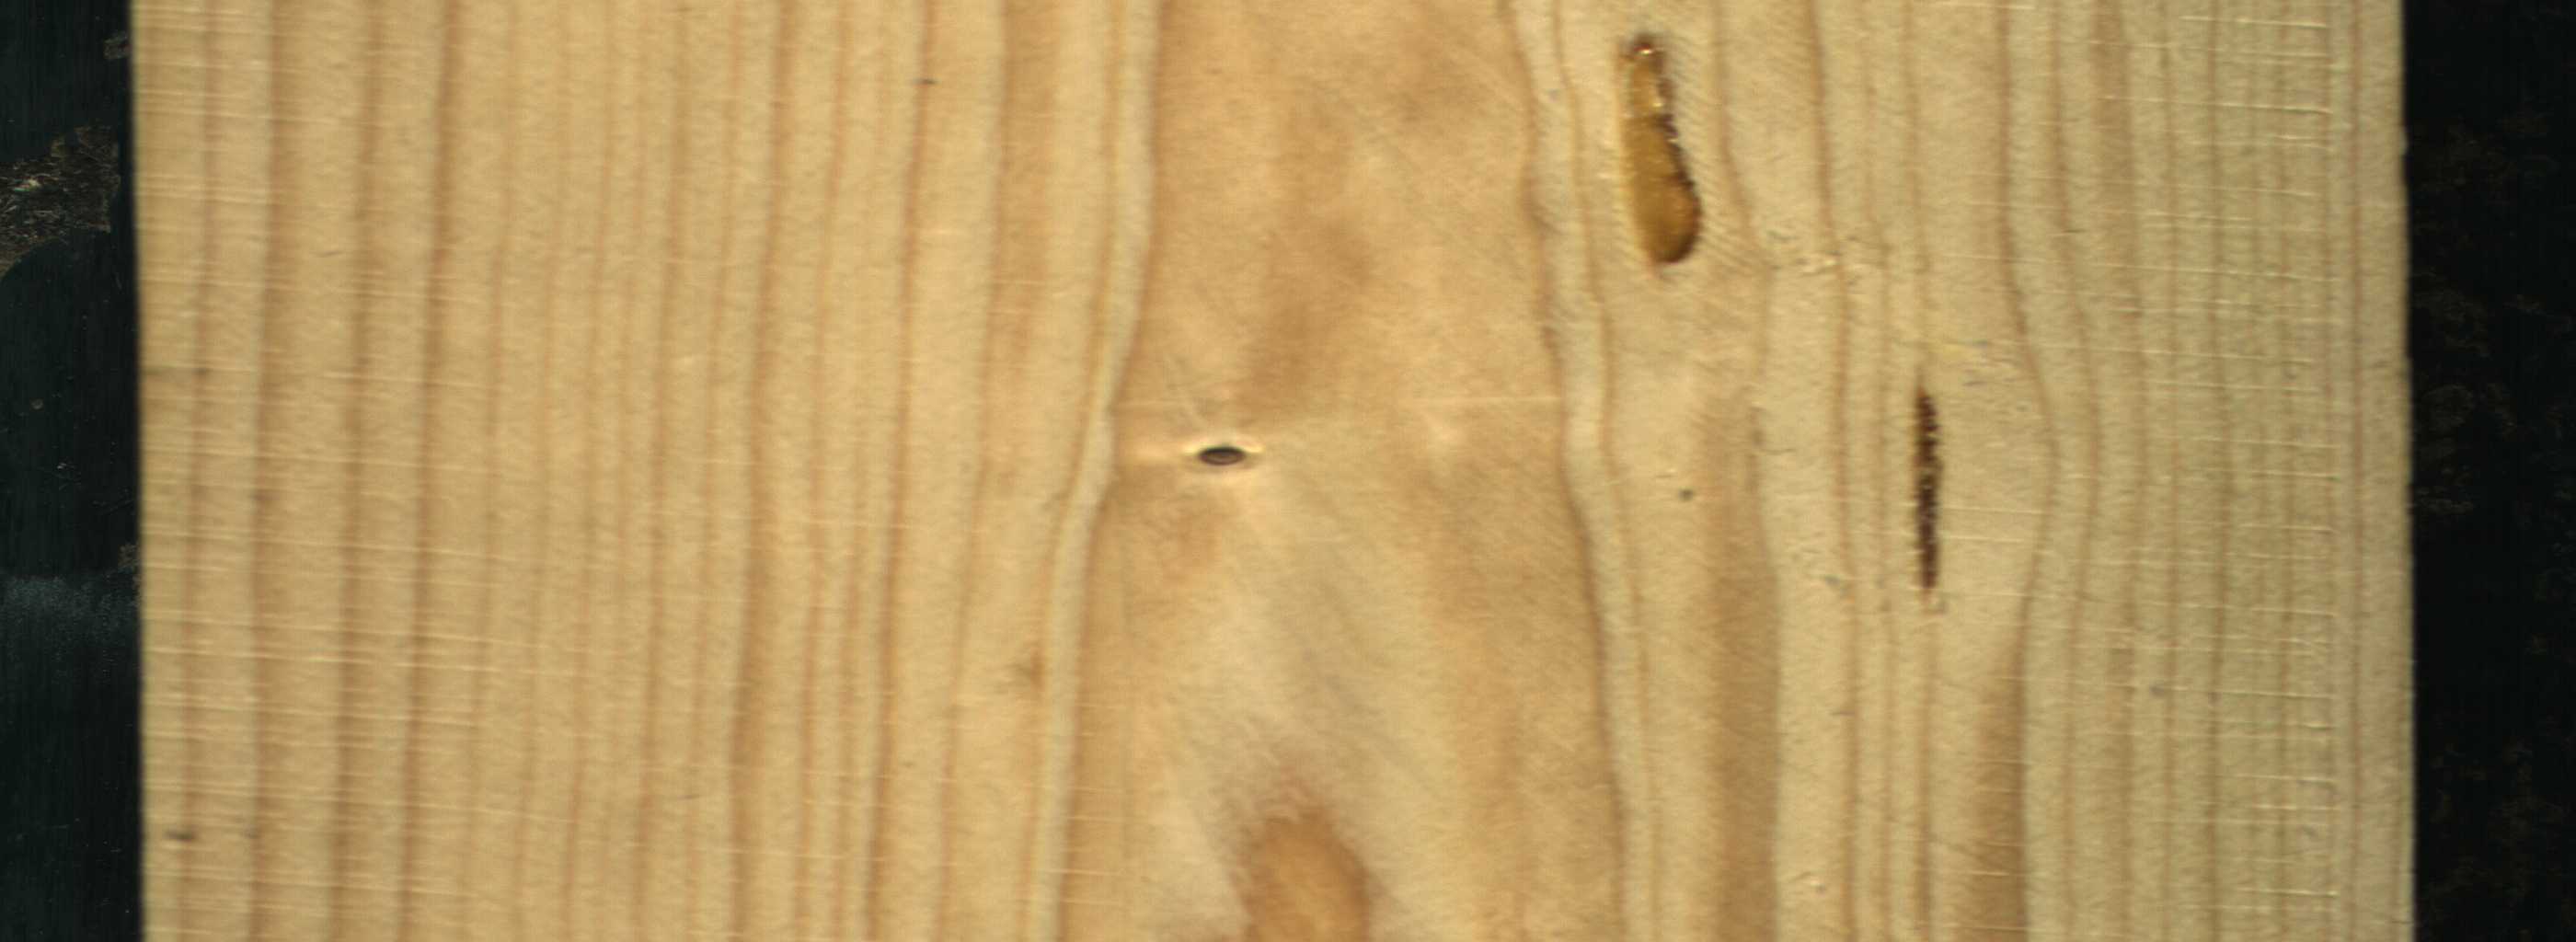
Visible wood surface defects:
resin
resin
Live_Knot